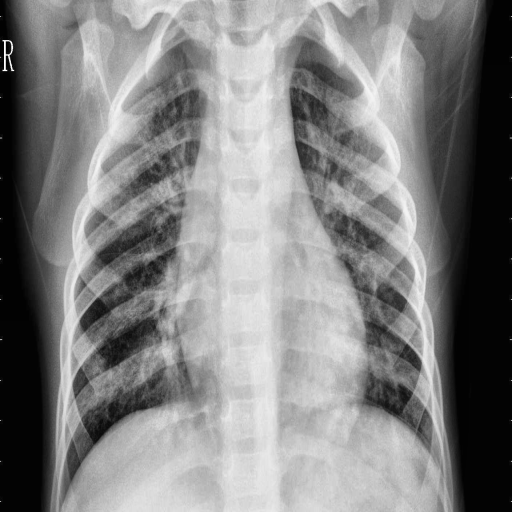
Finding: PNEUMONIA